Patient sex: M
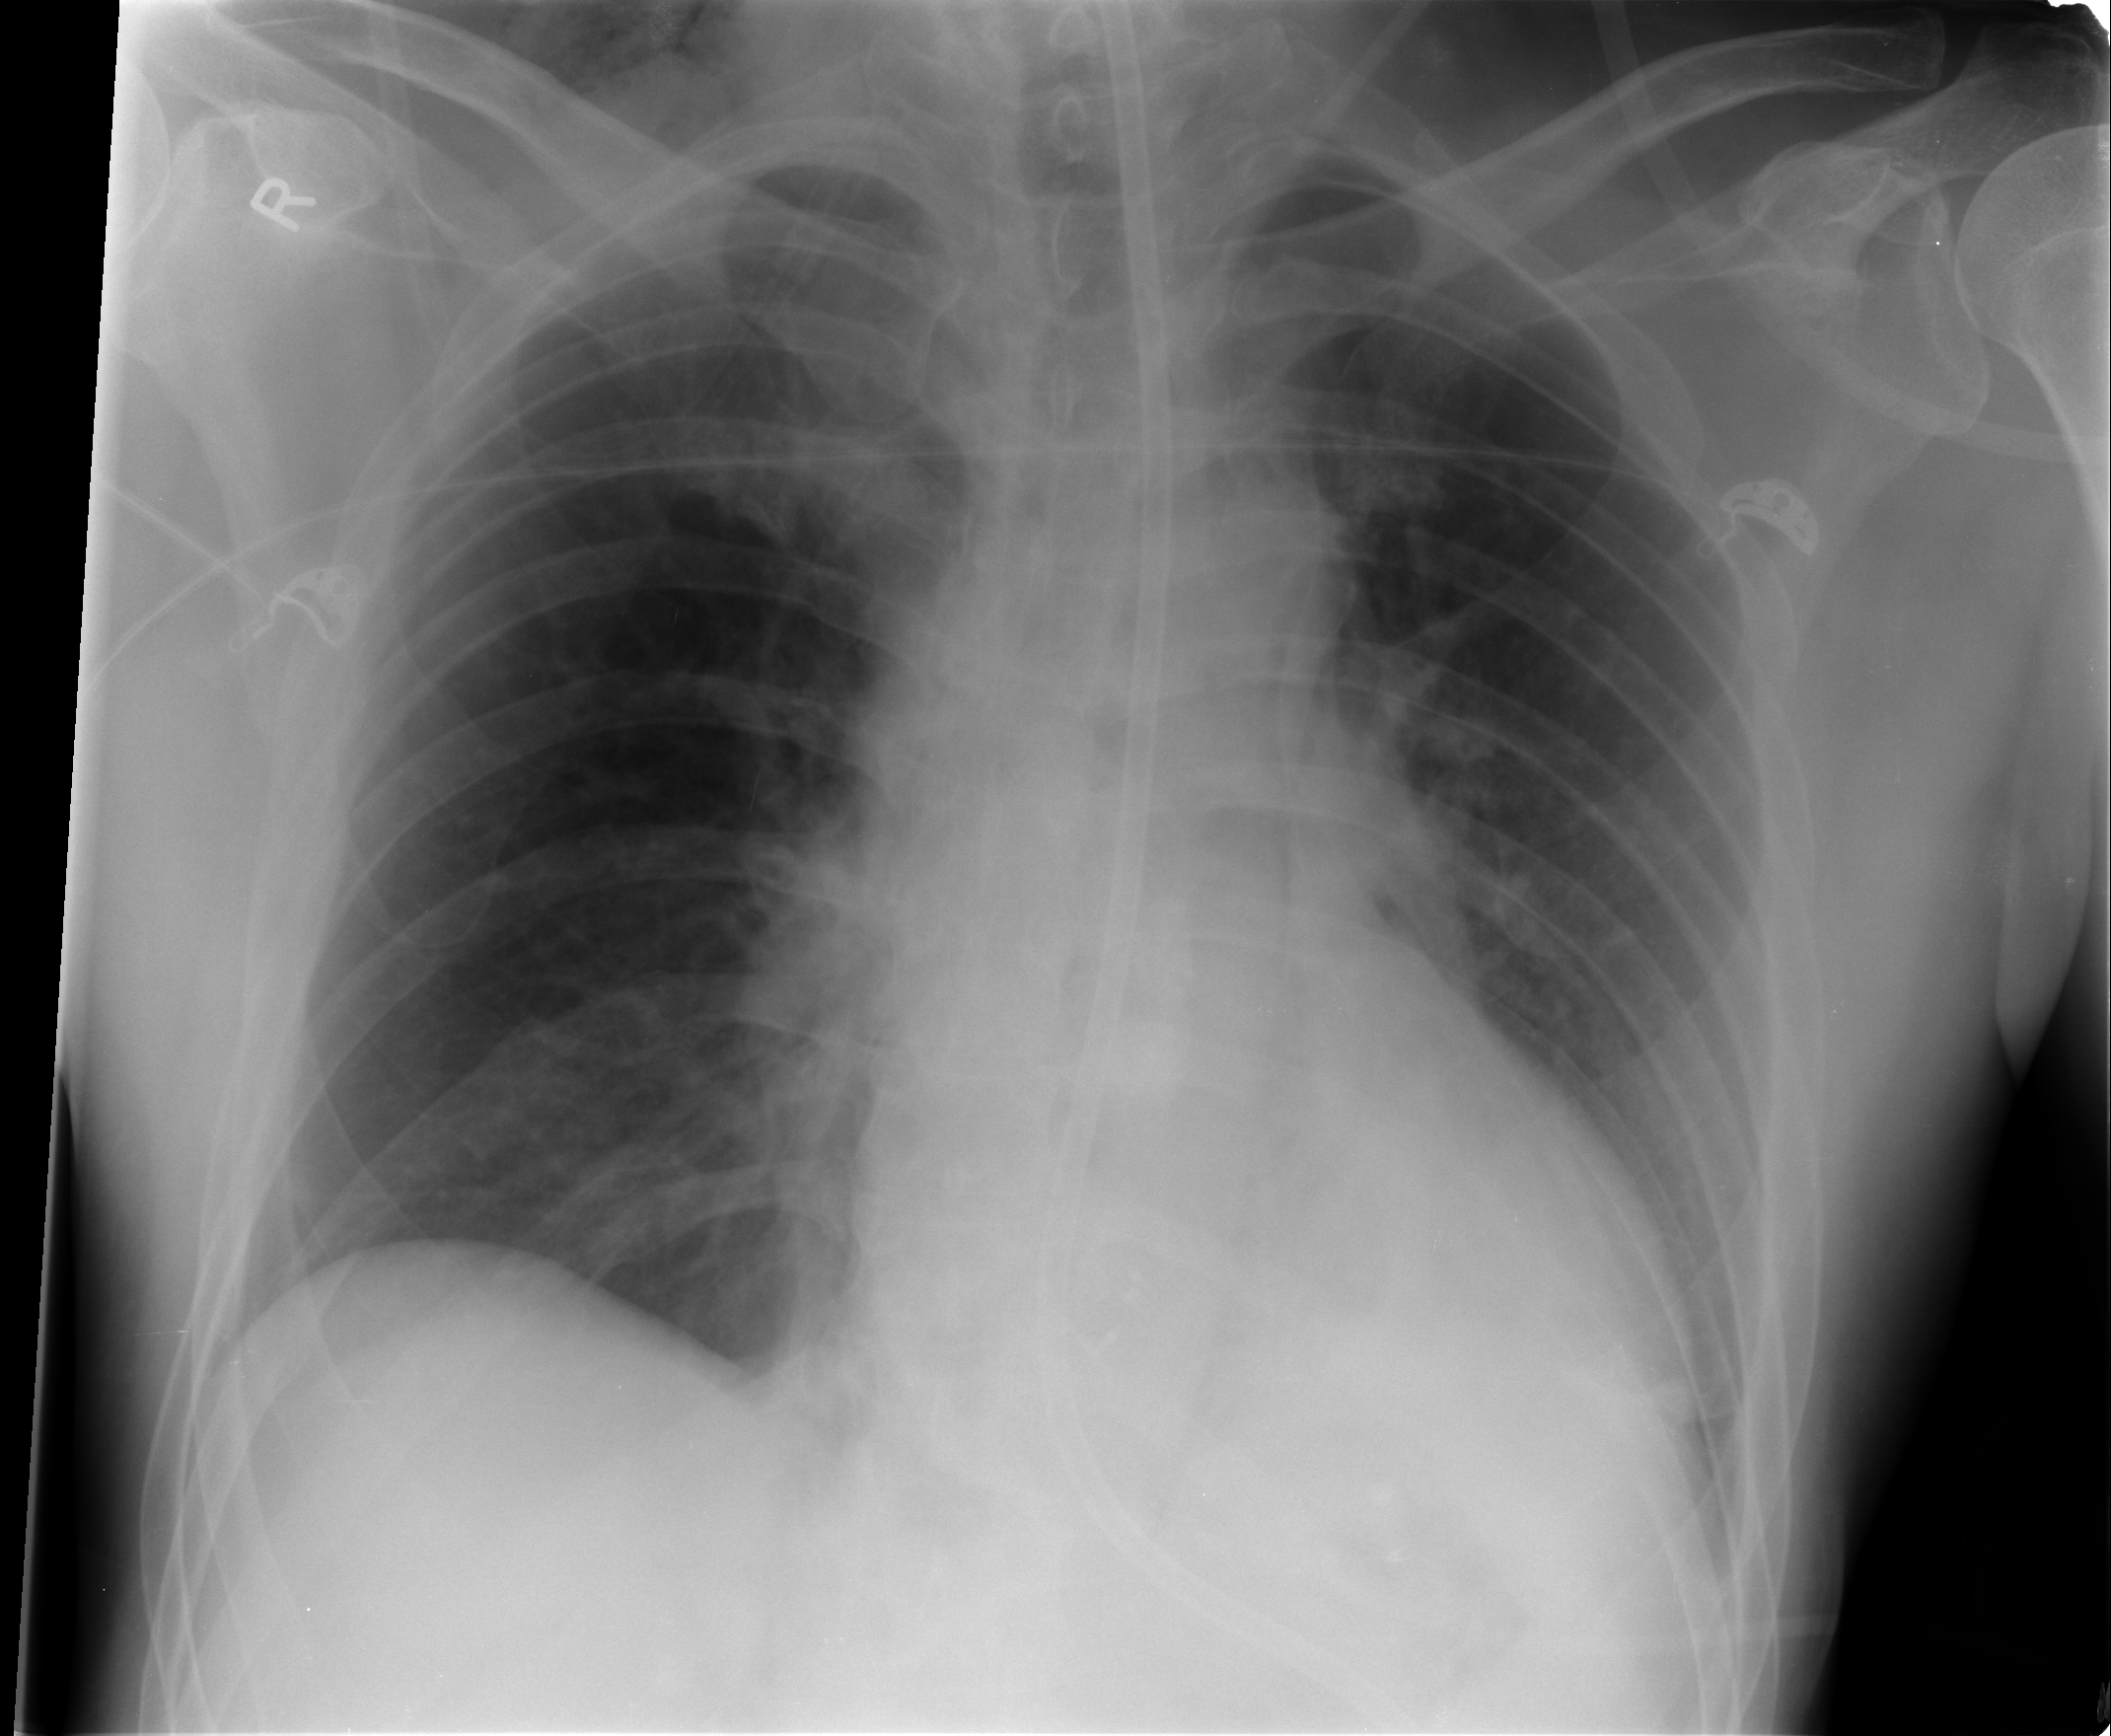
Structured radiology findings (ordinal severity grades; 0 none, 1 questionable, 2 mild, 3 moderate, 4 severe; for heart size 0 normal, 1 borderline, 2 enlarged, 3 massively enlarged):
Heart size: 0
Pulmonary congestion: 1
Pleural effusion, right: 0
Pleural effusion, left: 0
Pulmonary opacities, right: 0
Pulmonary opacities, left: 0
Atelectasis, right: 0
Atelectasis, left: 1